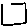
Label: square